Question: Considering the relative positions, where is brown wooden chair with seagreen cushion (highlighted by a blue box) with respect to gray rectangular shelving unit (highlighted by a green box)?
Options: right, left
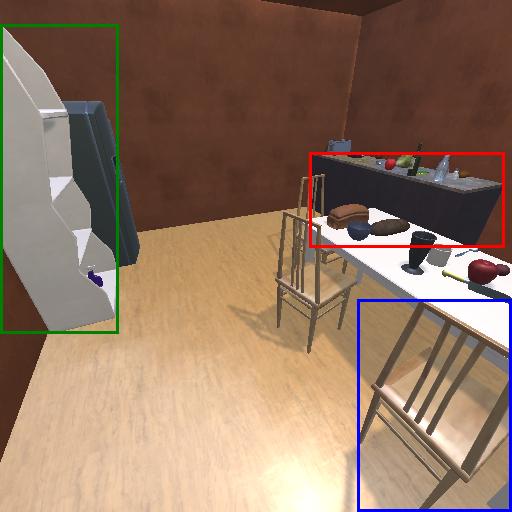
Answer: right